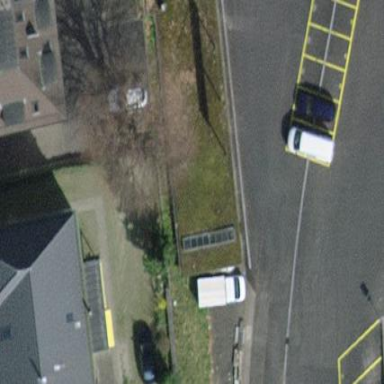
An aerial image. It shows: Commercial building with flat roof.